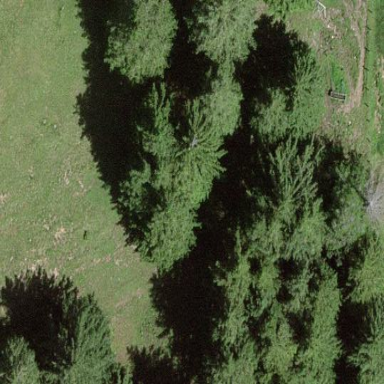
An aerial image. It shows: Forest with needle-leaved trees.